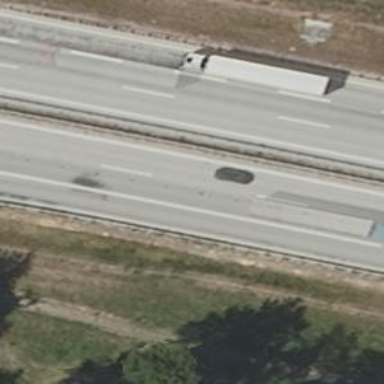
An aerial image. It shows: Motorway.